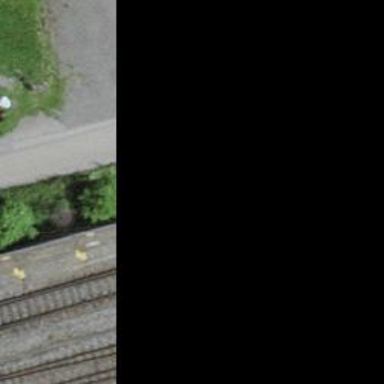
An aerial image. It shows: Railway switch.